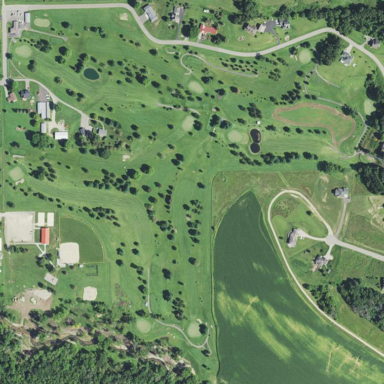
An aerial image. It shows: Golf course.